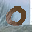
Label: 0